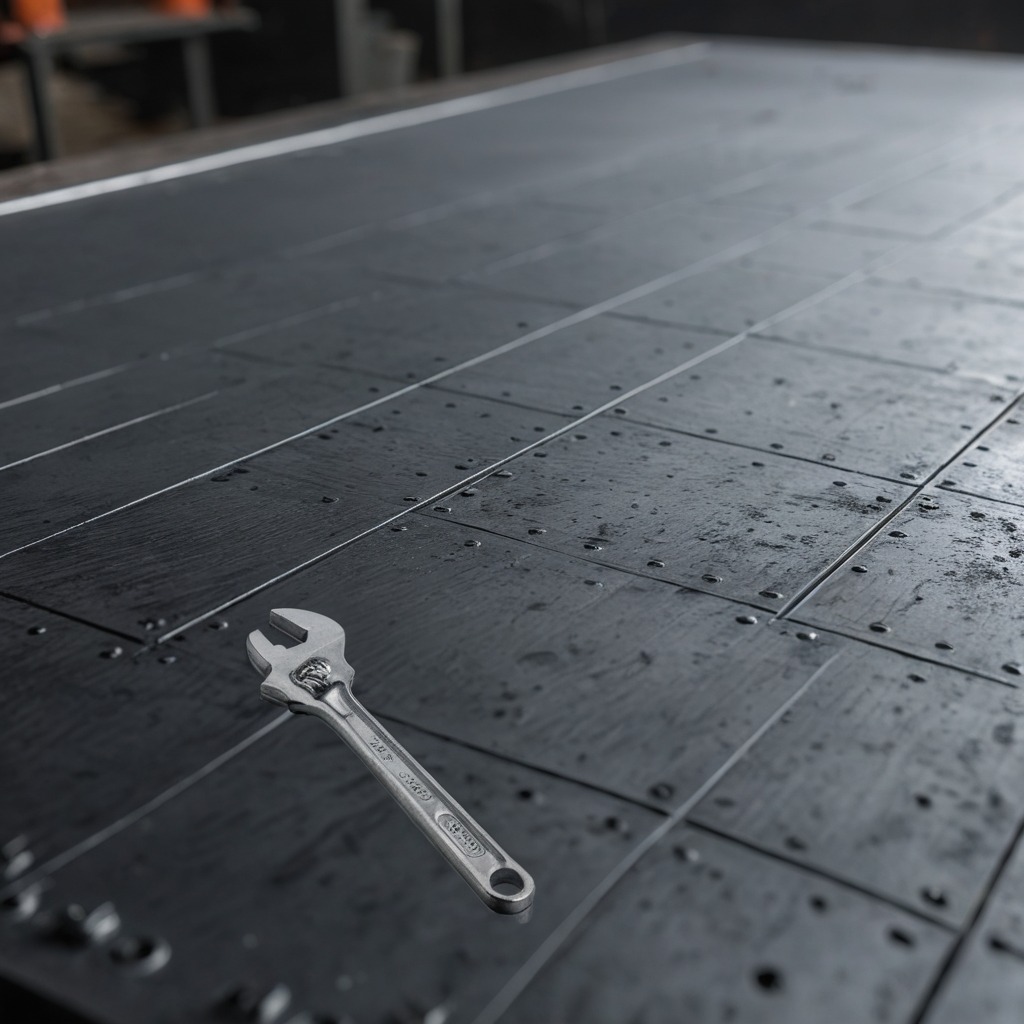
A wrench lies on the cold steel table in a mining workshop.